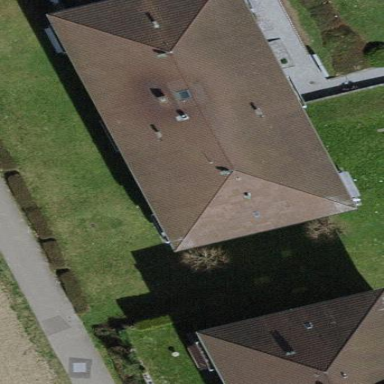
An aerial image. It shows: Building with hipped roof.